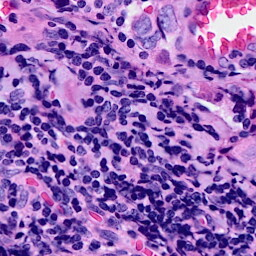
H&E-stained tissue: Breast